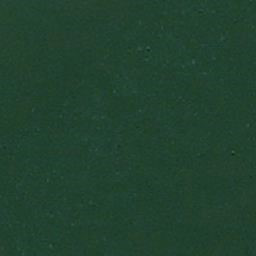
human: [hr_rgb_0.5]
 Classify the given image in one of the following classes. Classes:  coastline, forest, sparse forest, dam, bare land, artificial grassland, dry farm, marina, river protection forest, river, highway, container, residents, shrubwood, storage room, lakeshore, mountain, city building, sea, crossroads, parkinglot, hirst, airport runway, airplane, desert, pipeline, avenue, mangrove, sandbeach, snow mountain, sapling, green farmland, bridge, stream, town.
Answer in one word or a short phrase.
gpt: sea